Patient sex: M
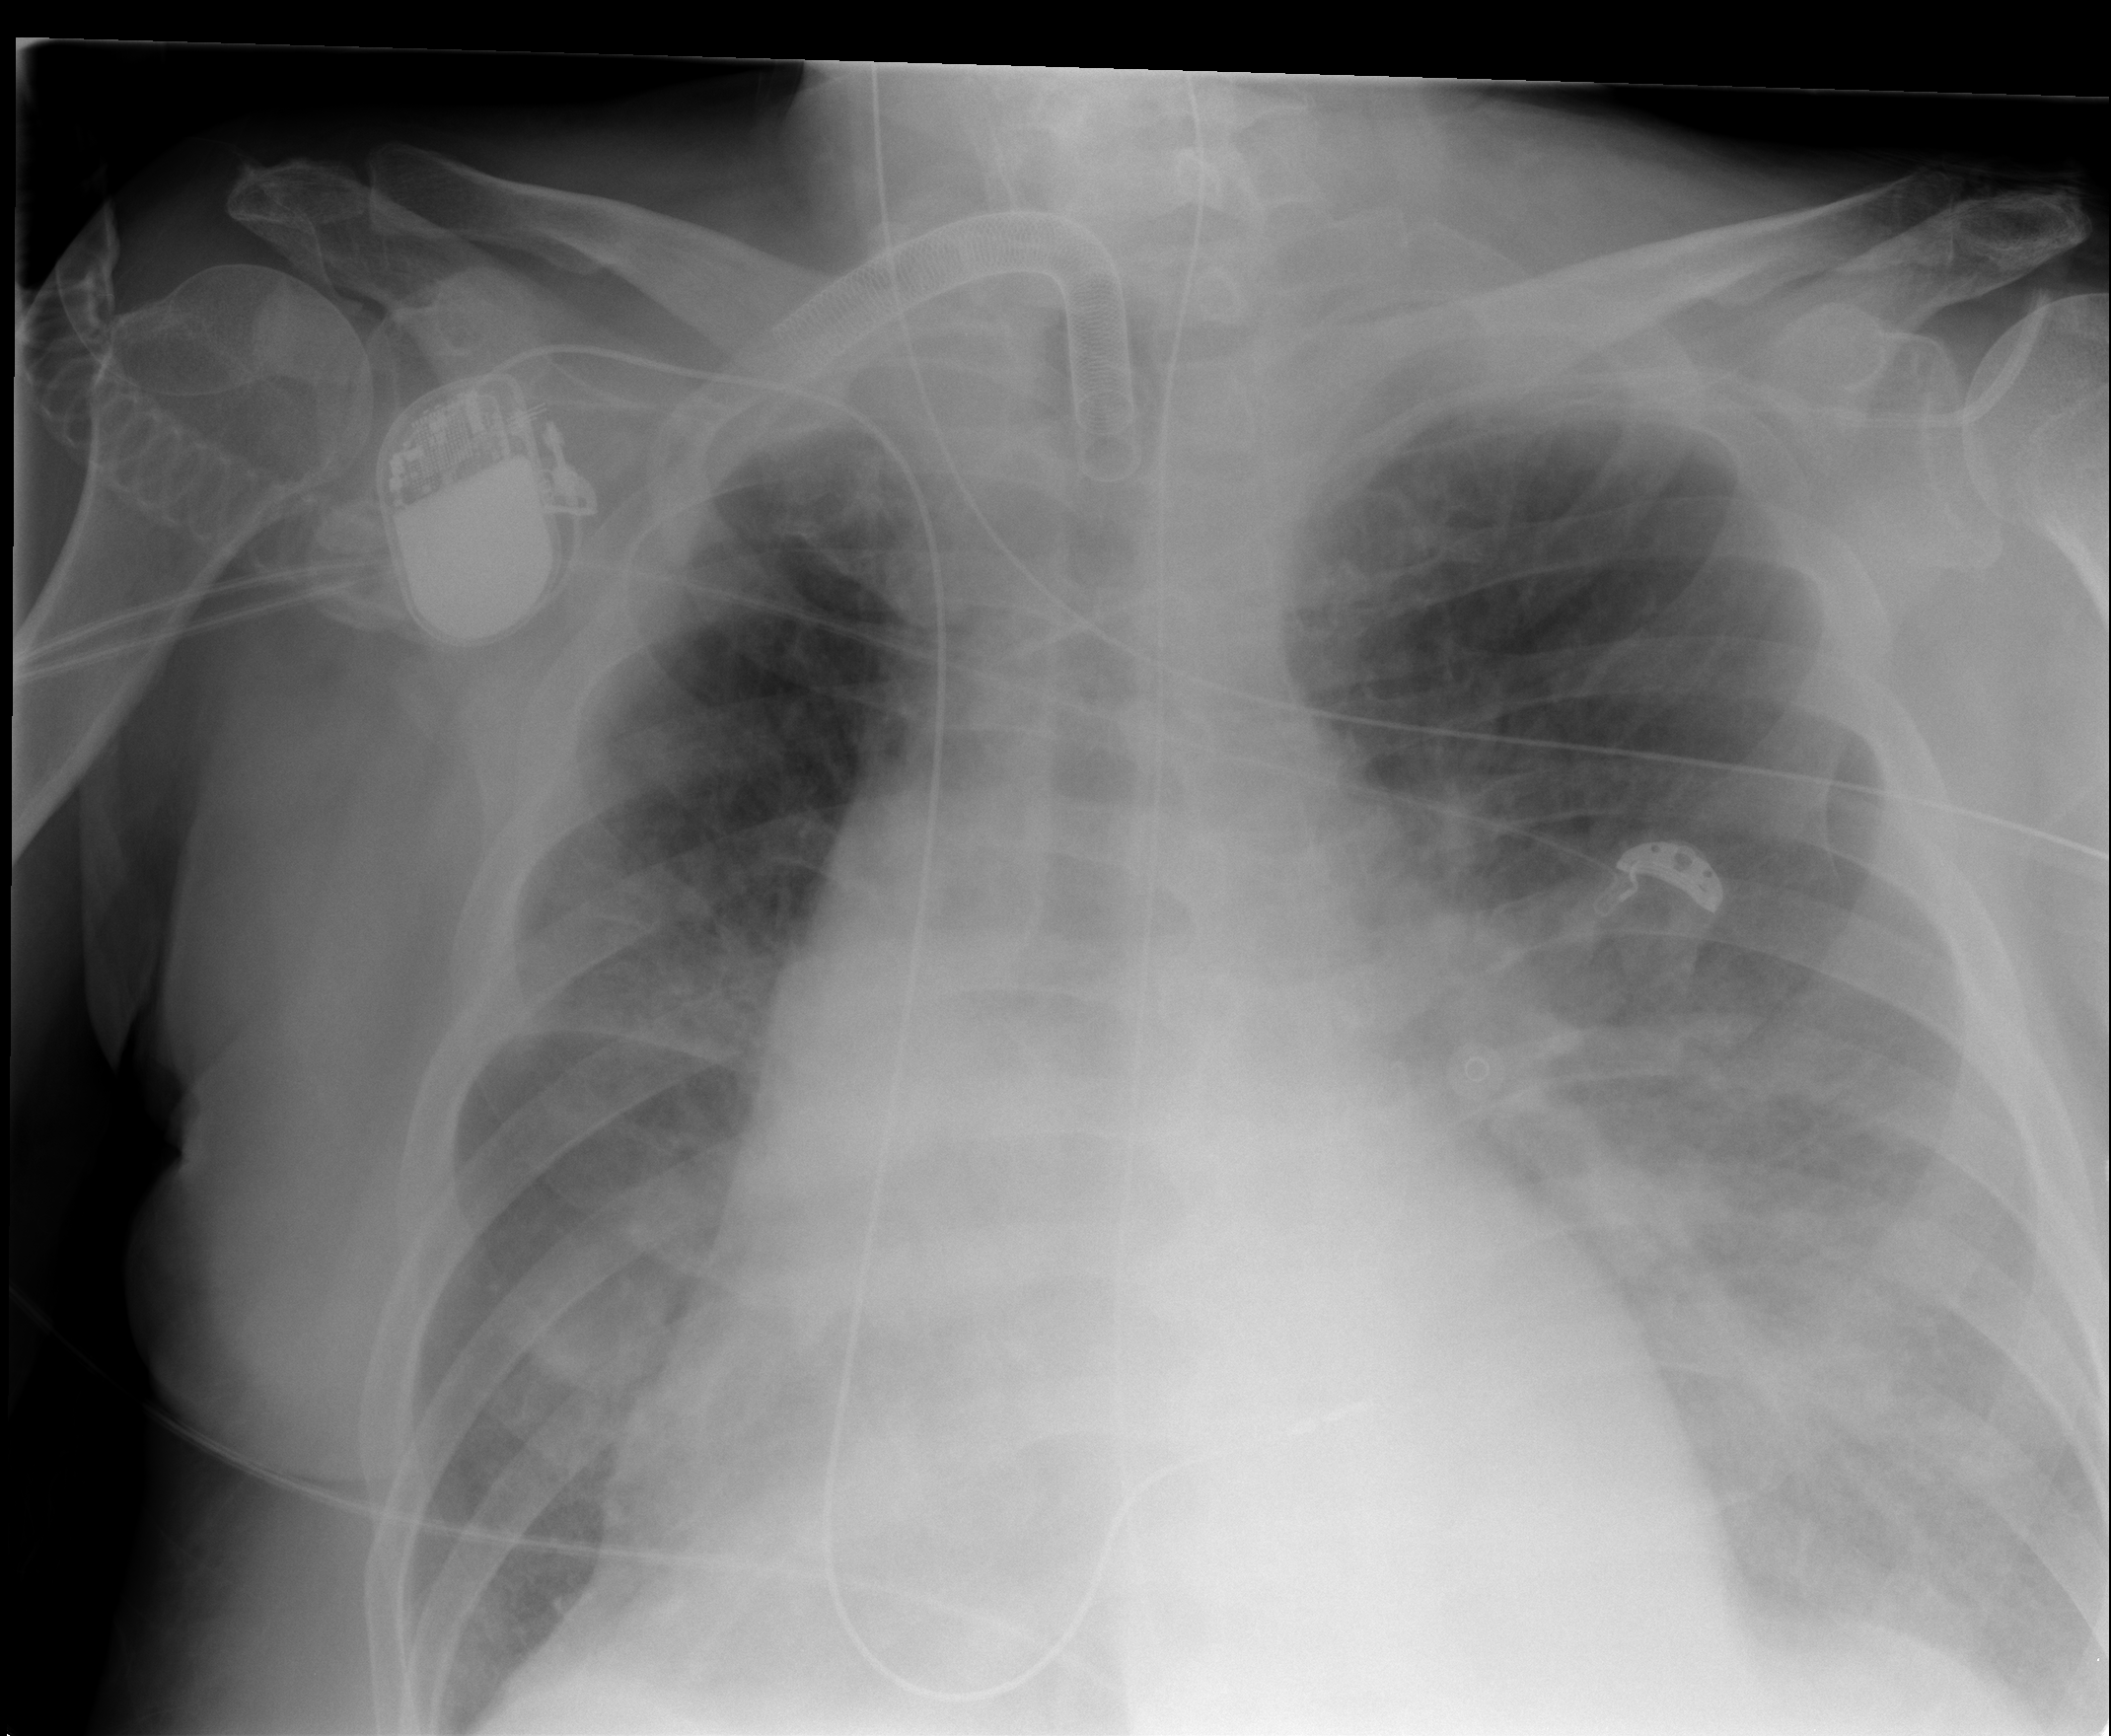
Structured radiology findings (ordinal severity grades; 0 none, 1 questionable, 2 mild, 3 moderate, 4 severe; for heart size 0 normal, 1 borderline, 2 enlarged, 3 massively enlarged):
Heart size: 2
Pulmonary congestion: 2
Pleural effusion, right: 2
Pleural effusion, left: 2
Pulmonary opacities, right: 3
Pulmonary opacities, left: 3
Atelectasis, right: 2
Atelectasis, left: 2